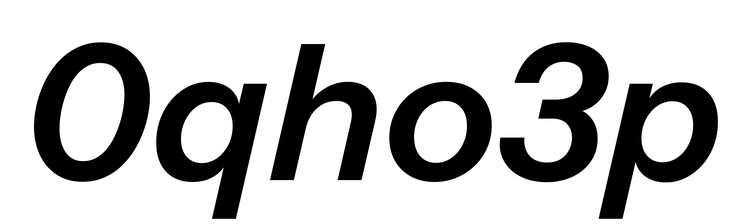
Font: InstrumentSans-Italic_SemiBold_Italic